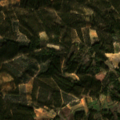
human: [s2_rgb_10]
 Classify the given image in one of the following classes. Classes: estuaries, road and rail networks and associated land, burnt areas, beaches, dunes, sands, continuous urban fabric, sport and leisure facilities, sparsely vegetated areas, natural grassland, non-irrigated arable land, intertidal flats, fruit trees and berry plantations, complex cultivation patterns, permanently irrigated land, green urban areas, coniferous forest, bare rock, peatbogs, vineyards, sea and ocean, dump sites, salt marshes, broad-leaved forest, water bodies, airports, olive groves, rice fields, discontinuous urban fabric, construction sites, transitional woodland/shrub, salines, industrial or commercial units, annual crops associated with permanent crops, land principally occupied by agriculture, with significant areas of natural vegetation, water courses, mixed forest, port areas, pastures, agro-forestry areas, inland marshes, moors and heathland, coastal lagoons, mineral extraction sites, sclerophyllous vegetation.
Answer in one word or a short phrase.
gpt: complex cultivation patterns, broad-leaved forest, transitional woodland/shrub